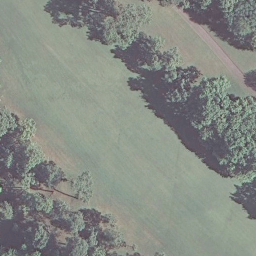
Label: golf course